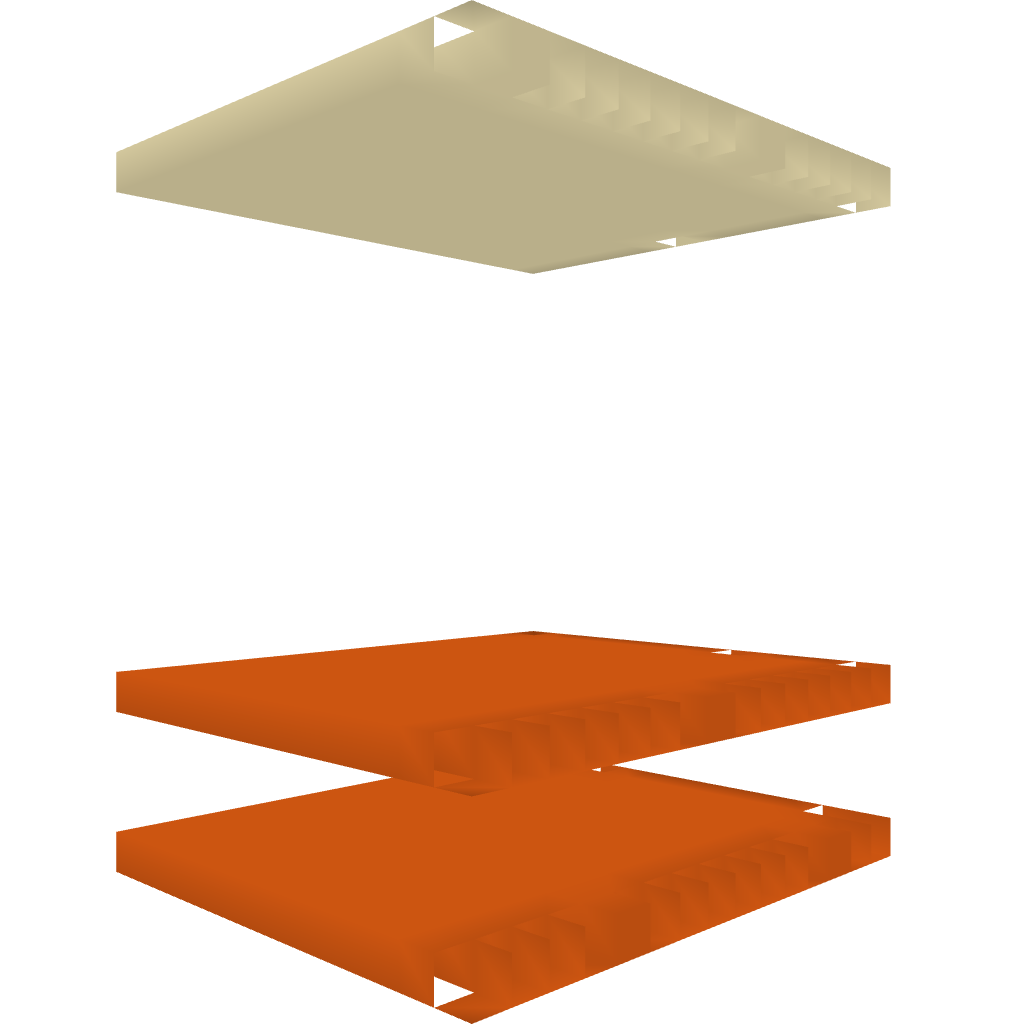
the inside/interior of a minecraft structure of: desert pit fall trap